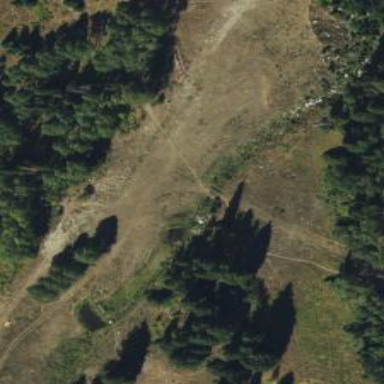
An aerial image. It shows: Disc golf hole.